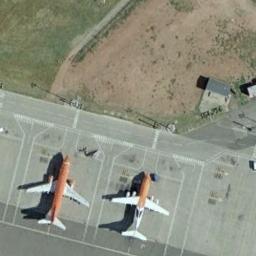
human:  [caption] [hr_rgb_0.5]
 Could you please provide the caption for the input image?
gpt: Two red airplanes are parked on the runway beside the grass .

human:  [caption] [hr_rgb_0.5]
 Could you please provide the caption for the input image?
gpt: Two orange planes parked on the airport and the lawn in front of it .

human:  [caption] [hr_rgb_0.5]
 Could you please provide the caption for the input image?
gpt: Two planes with red fuselage were parked between the white indicating lines .

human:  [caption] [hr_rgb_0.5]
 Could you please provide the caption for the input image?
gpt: There are two orange fuselage planes in a clearing, With many containers next to the plane .

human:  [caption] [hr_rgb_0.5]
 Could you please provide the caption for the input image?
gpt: Two planes are in the clearing next to the grass .